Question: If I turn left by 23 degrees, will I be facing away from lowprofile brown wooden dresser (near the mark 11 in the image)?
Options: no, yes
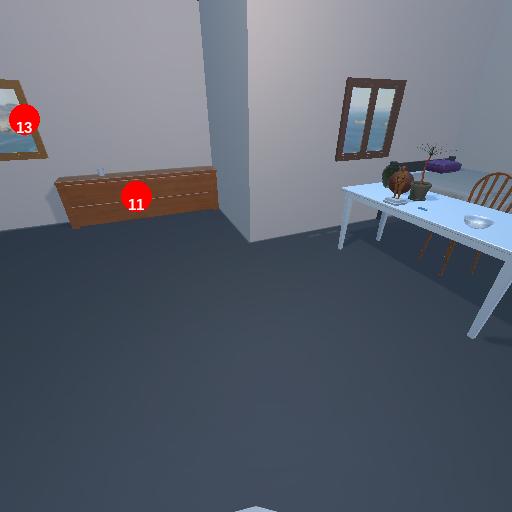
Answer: no